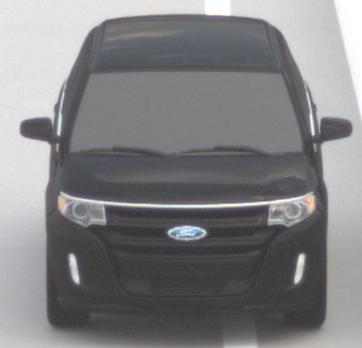
Make: Ford
Model: Edge
Detailed model: Gen. 1 Facelift
Model produced from: 2010
Model produced until: 2015
Doors: 5
Color: black
Road condition: dry road
Daytime: midday
Contrast: low contrast